Field crop: maize
Growth stage: 2
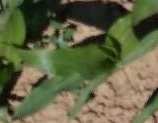
Species: maize